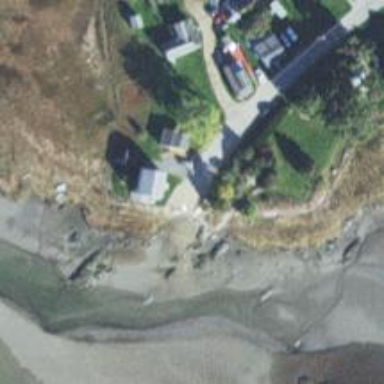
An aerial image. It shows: Slipway on leisure land.